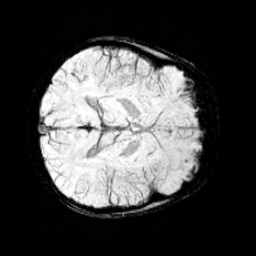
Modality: minIP
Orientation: axial
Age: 10
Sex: male
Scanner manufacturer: siemens
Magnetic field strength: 3 T
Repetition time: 0.027 s
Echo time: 0.02 s